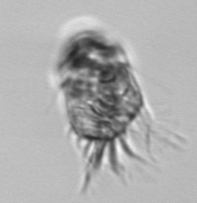
Label: Strombidium_inclinatum